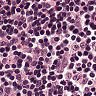
Metastatic tissue present: no